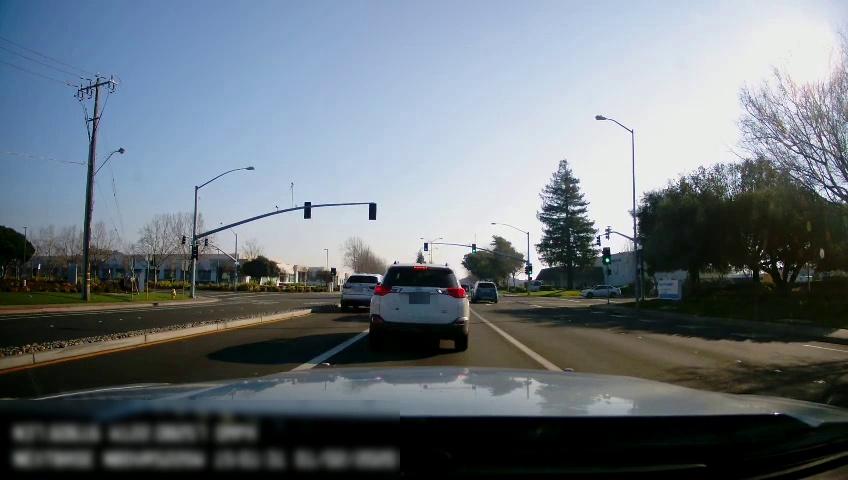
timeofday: Day
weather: Sunny
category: Drivable Space
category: Drivable Space
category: Vehicles | SUV
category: Vehicles | SUV
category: Vehicles | SUV
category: Vehicles | Car
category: Lanes | Alternate Lane
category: Lanes | Current Lane
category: Lanes | Current Lane
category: Lanes | Alternate Lane
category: Lanes | Opposite Lane
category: Lanes | Opposite Lane
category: Traffic | Lights
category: Traffic | Lights
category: Traffic | Lights
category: Traffic | Lights
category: Traffic | Lights
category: Traffic | Lights
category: Traffic | Lights